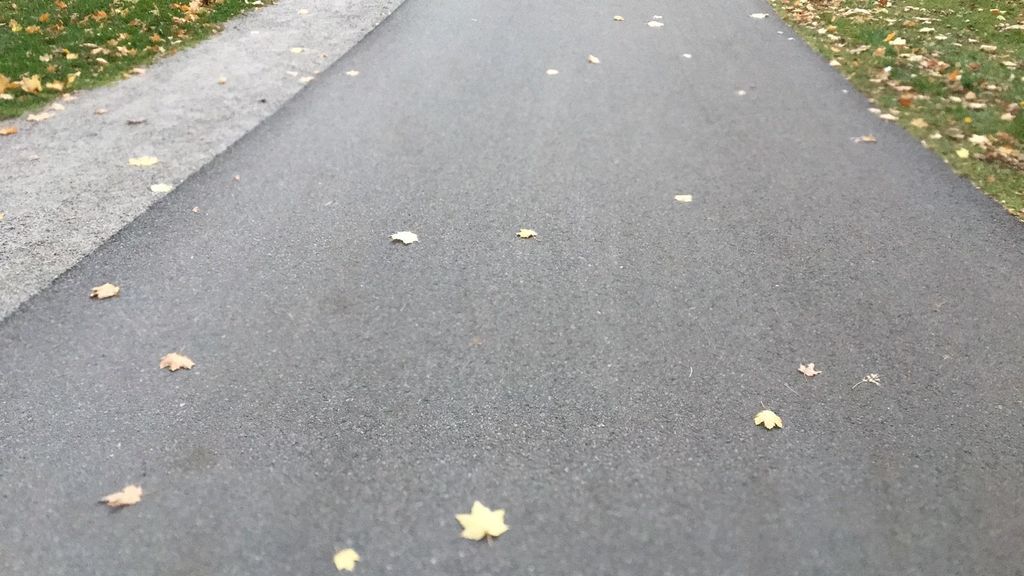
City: montreal